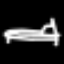
Label: bed